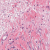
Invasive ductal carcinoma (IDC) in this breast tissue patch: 1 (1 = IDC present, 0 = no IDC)